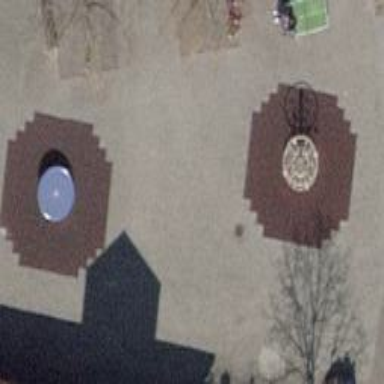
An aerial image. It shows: Playground area for leisure land.